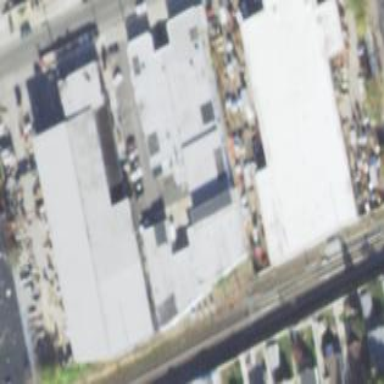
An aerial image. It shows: Commercial building.